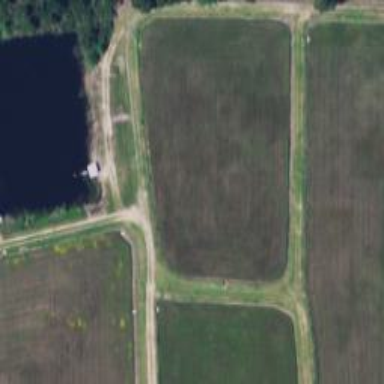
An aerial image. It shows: Farmland with cranberries as the main crop.